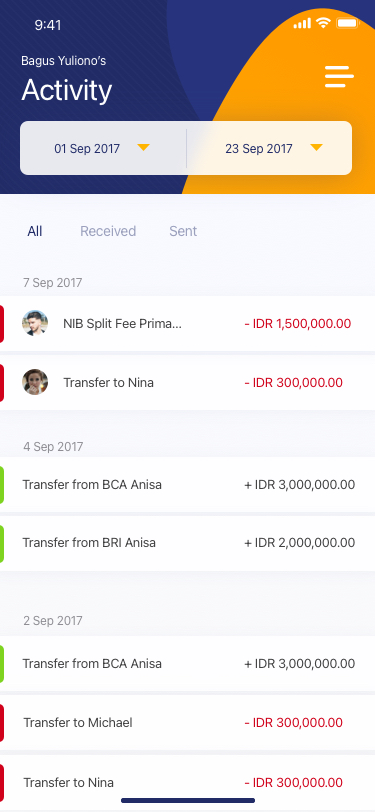
Text in this UI design:
Bagus Yuliono’s
Activity
7 Sep 2017
2 Sep 2017
NIB Split Fee Prima…
- IDR 1,500,000.00
Transfer to Nina
- IDR 300,000.00
Transfer from BCA Anisa
+ IDR 3,000,000.00
4 Sep 2017
Transfer from BCA Anisa
+ IDR 3,000,000.00
Transfer from BRI Anisa
+ IDR 2,000,000.00
Transfer to Michael
- IDR 300,000.00
Transfer to Nina
- IDR 300,000.00
All
Received
Sent
01 Sep 2017
23 Sep 2017